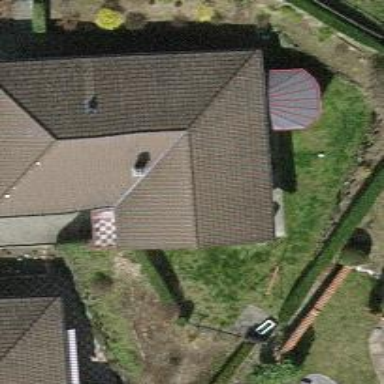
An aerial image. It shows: View of roof with edges.